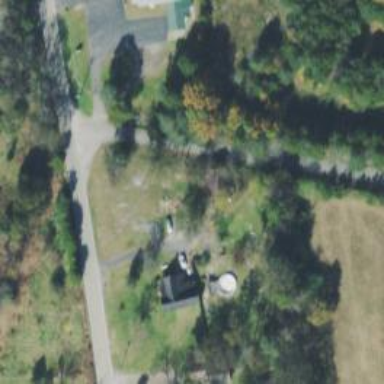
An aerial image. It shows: Driveway leading to service road.